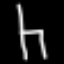
Label: chair